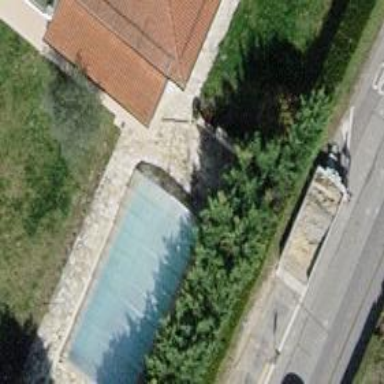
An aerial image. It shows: Swimming pool located in leisure land.